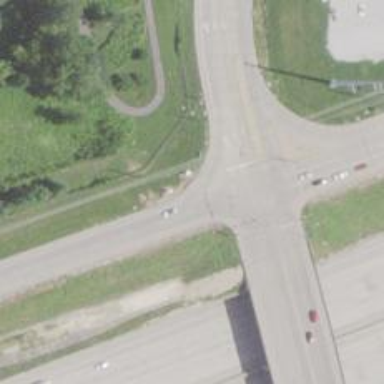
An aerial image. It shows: Secondary link road.